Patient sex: F
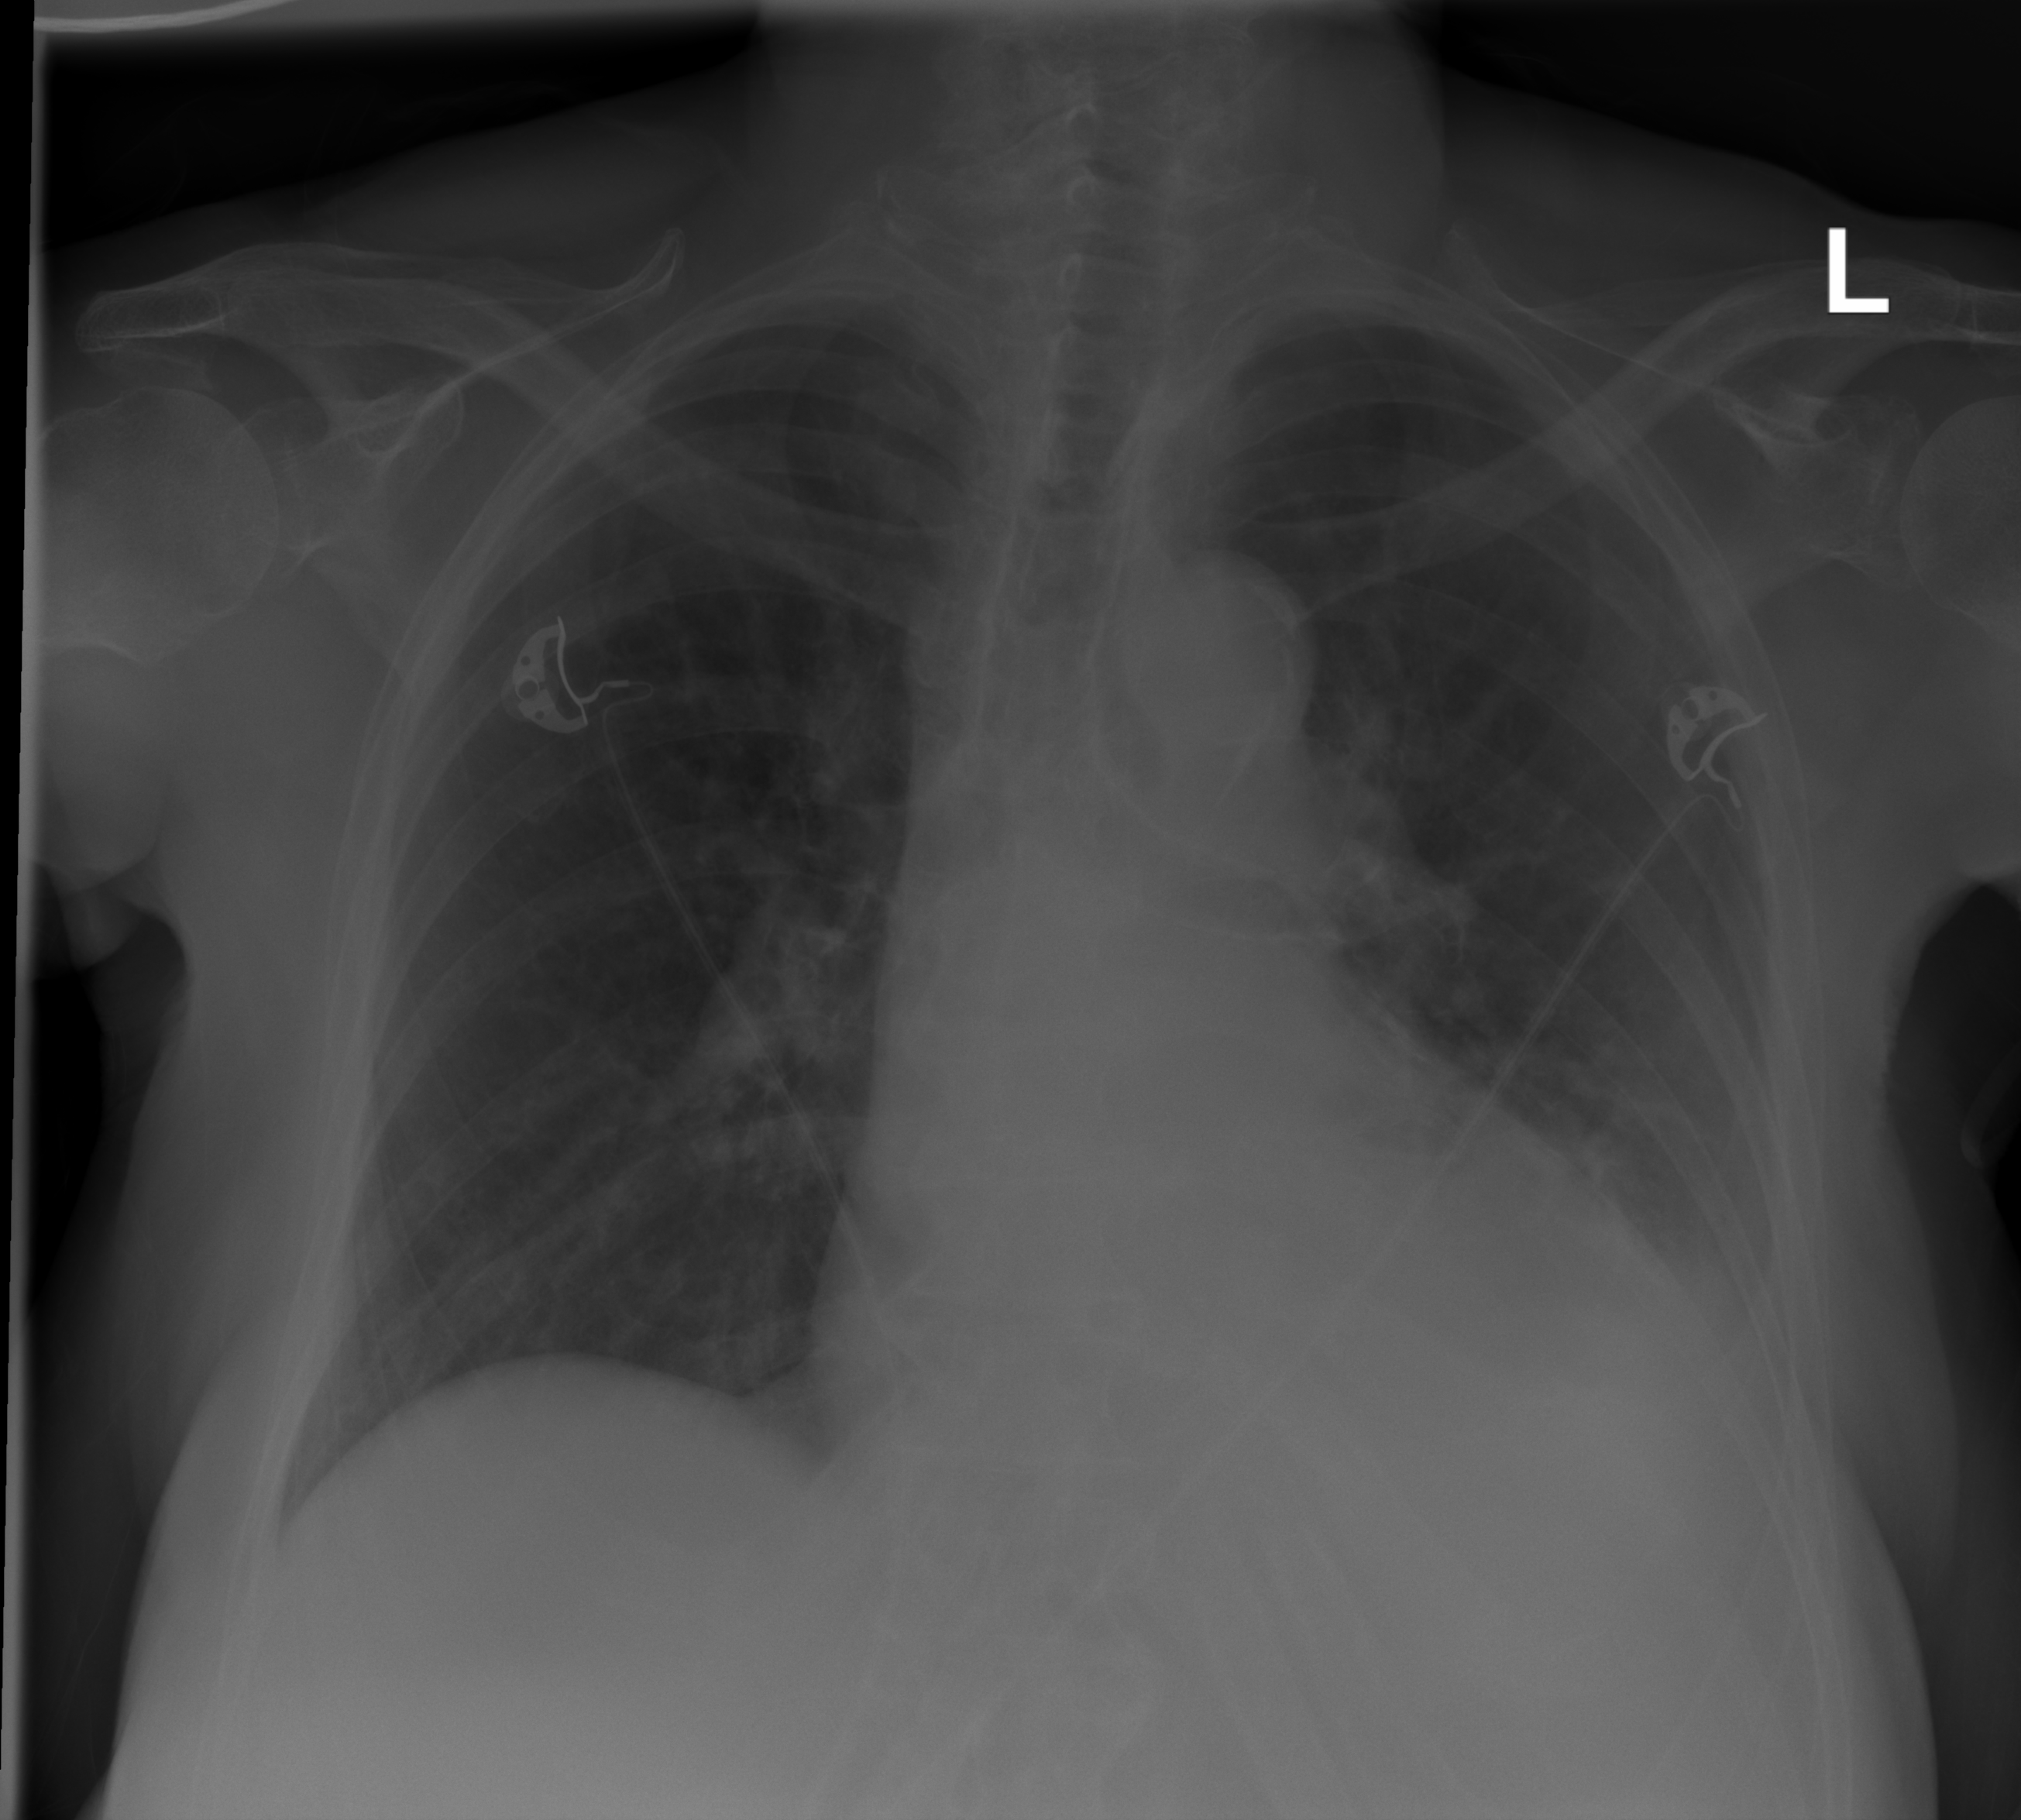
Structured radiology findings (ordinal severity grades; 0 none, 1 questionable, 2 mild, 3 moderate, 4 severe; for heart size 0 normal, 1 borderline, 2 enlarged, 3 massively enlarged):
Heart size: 2
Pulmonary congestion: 1
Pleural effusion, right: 0
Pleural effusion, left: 2
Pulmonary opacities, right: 0
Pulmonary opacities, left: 2
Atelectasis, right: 0
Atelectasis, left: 2